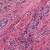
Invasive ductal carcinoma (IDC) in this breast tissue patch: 1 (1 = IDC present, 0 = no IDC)